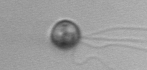
Label: flagellate_morphotype1